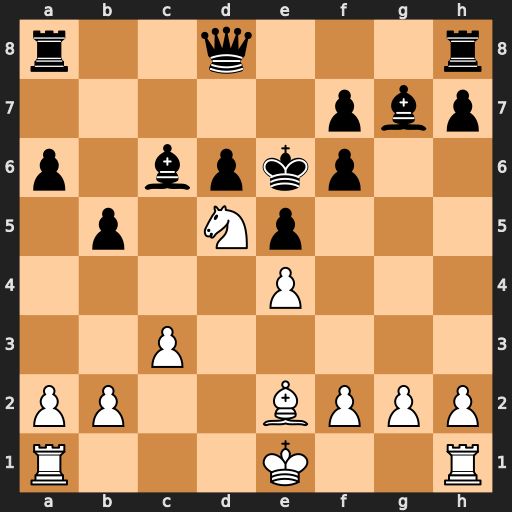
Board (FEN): r2q3r/5pbp/p1bpkp2/1p1Np3/4P3/2P5/PP2BPPP/R3K2R
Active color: w
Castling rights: KQ
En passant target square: -
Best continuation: Bg4+ f5 Bxf5#